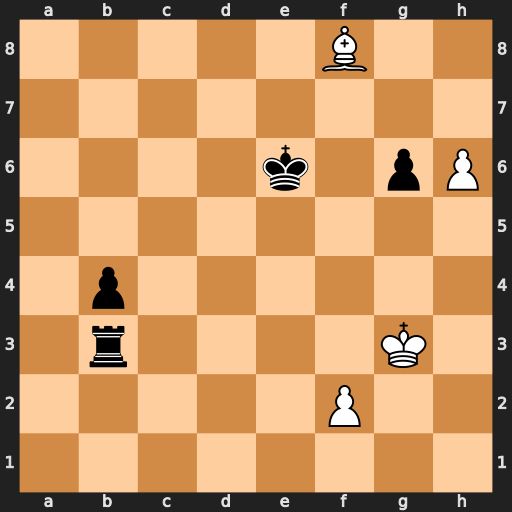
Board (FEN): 5B2/8/4k1pP/8/1p6/1r4K1/5P2/8
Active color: w
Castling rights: -
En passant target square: -
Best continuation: Kg2 Kf7 h7 Kxf8 h8=Q+